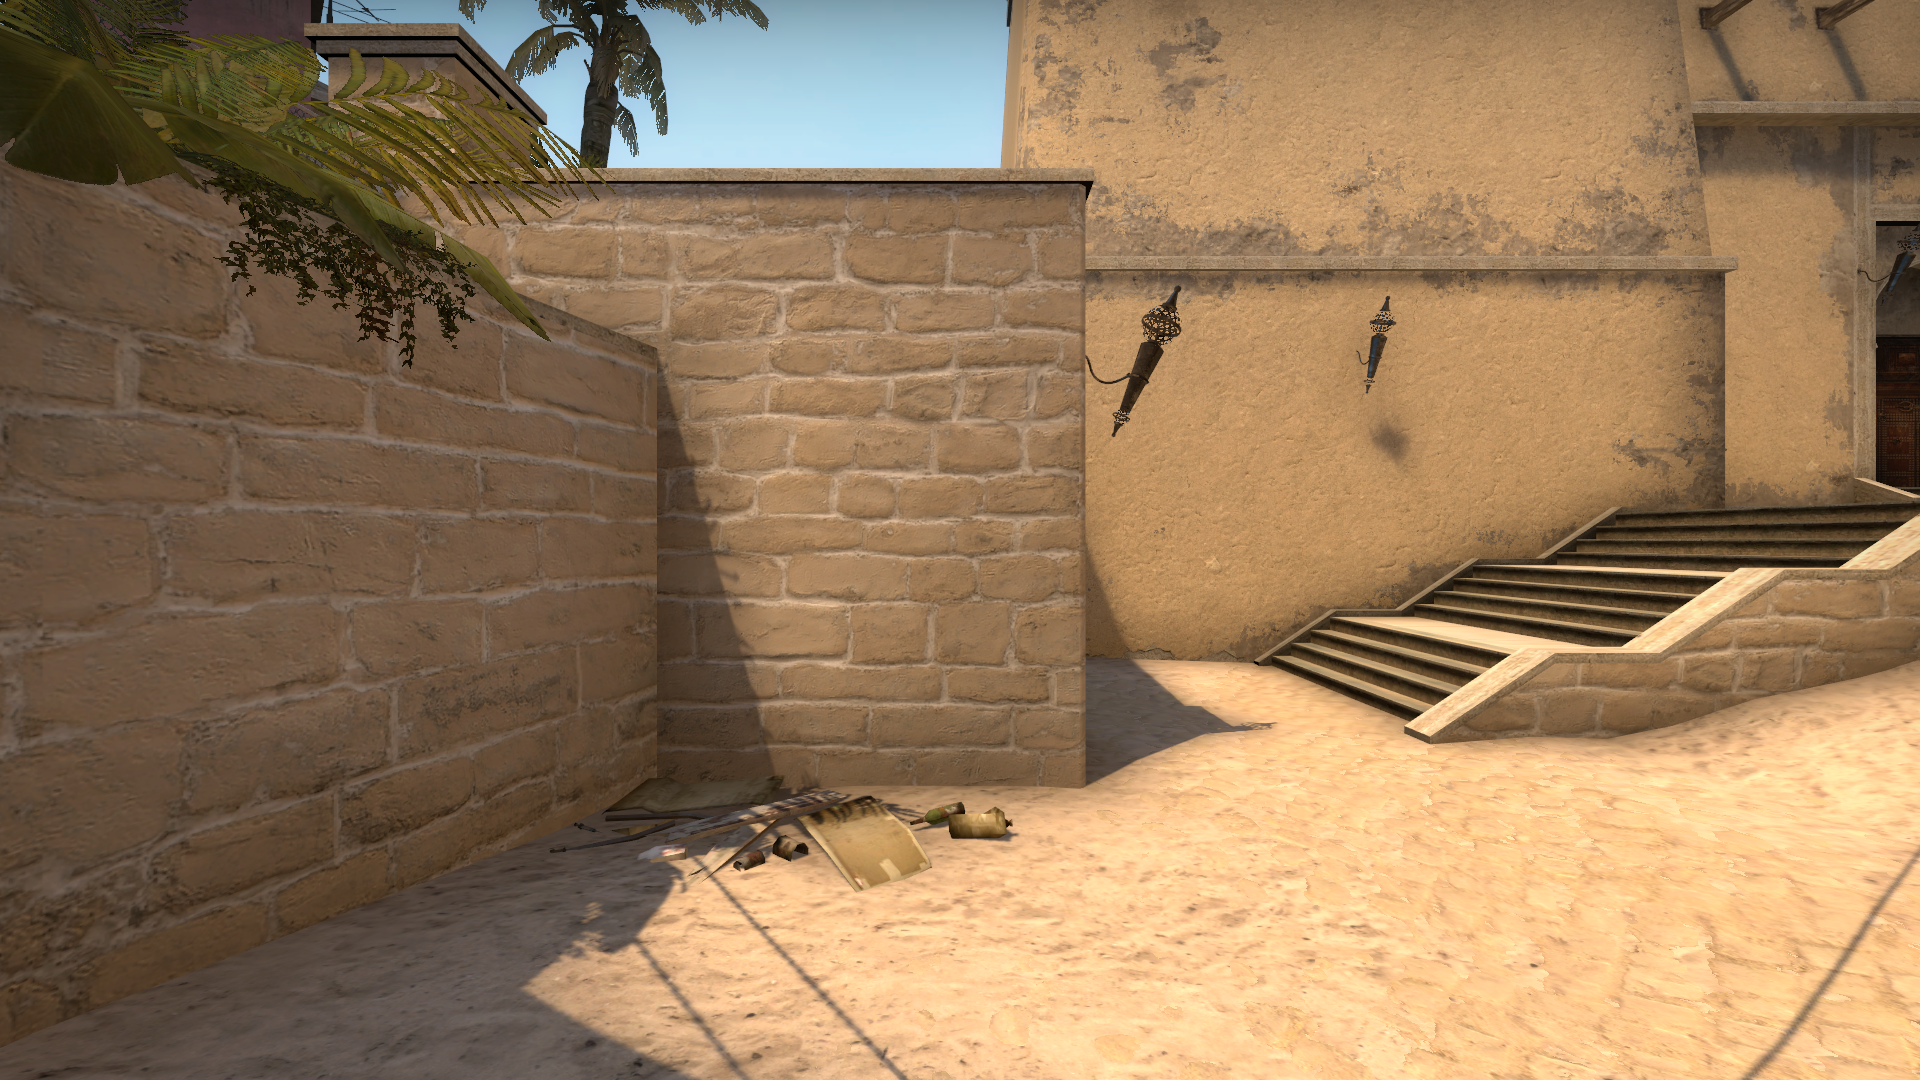
Map: de_mirage